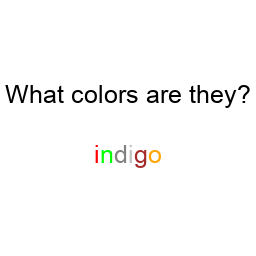
Color: red, lime, gray, silver, brown, orange
Color name shown: indigo
Background color: white
Question text color: black